Field crop: tomato
Growth stage: 1
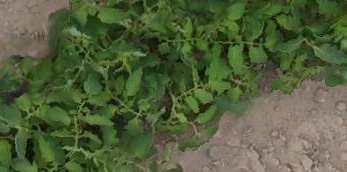
Species: tomato